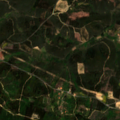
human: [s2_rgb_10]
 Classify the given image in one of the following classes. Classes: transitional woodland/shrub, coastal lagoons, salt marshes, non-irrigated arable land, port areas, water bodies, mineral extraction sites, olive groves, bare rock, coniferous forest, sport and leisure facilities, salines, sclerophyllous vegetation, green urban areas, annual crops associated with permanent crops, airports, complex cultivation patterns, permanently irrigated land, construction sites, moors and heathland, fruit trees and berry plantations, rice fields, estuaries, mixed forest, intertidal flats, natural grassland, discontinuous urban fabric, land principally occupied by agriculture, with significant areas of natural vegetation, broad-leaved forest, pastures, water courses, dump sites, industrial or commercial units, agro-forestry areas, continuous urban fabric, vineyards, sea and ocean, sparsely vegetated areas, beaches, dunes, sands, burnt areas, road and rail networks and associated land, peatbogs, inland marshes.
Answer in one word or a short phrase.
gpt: land principally occupied by agriculture, with significant areas of natural vegetation, moors and heathland, transitional woodland/shrub